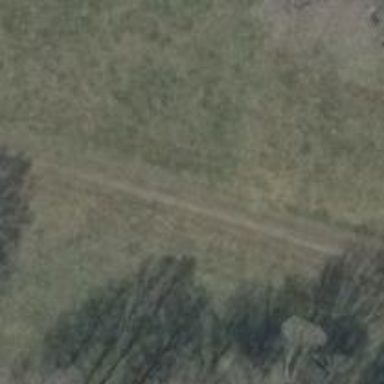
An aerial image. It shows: Track with ground surface of grade 5.